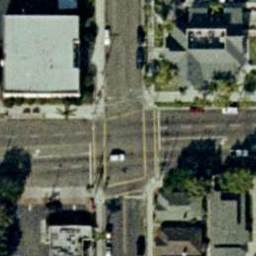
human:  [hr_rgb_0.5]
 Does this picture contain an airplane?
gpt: no

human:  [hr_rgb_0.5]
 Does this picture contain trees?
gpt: yes

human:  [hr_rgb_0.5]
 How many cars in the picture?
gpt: seven

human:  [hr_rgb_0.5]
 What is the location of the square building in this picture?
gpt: upper left